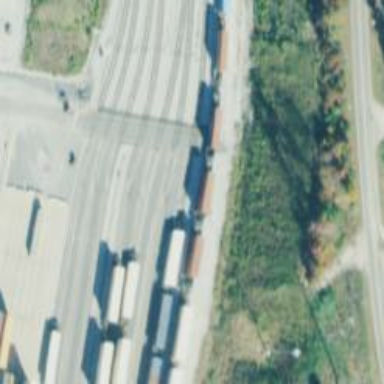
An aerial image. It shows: Railway level crossing.